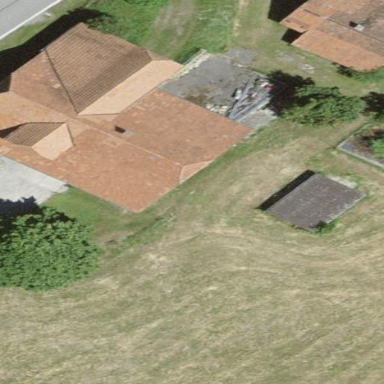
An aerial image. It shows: Farm building.